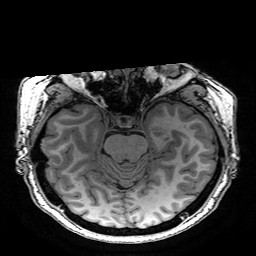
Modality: T1w
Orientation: coronal
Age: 61
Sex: female
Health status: healthy
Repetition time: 2.53 s
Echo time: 0.0034 s